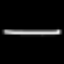
Label: line